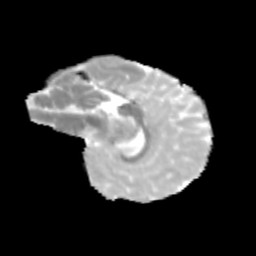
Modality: MD
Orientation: sagittal
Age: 11
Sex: female
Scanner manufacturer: siemens
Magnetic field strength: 3 T
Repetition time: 3.8 s
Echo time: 0.07 s